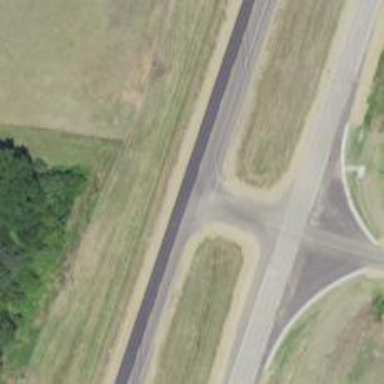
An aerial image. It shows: Primary highway with asphalt surface. It is dual carriageway.